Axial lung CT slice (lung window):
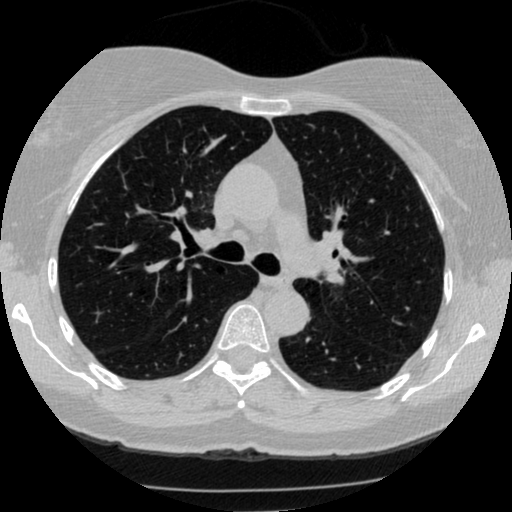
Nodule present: no